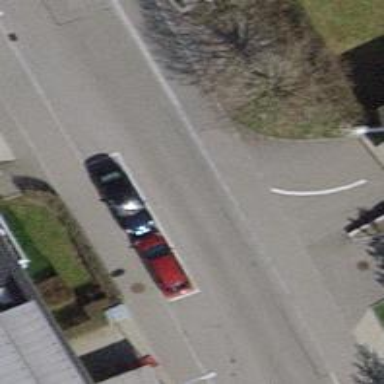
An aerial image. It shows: Residential road with asphalt surface and sidewalks on both sides.